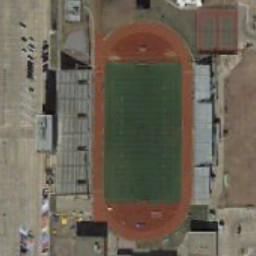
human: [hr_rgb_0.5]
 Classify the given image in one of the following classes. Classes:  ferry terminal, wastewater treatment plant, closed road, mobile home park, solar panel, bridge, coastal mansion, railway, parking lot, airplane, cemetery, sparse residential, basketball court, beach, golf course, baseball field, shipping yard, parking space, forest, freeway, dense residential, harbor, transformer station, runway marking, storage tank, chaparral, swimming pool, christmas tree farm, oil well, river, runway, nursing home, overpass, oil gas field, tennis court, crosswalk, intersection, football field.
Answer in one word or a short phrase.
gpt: football field